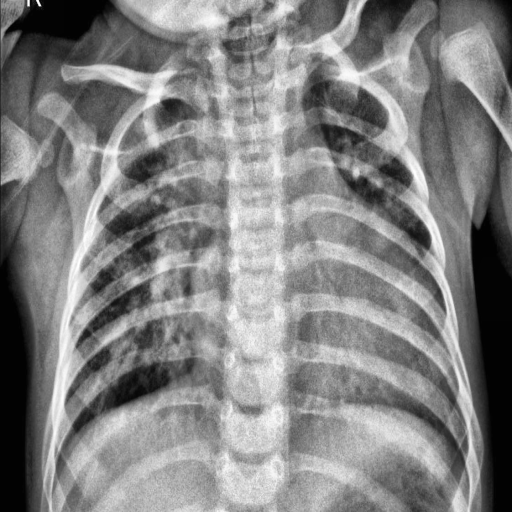
Finding: PNEUMONIA